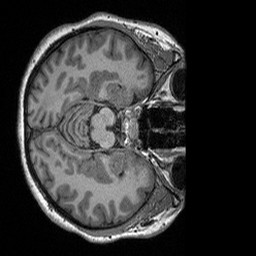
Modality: T1w
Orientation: axial
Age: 29
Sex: female
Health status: healthy
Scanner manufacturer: siemens
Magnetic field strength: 3 T
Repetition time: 2.3 s
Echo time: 0.00298 s